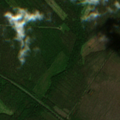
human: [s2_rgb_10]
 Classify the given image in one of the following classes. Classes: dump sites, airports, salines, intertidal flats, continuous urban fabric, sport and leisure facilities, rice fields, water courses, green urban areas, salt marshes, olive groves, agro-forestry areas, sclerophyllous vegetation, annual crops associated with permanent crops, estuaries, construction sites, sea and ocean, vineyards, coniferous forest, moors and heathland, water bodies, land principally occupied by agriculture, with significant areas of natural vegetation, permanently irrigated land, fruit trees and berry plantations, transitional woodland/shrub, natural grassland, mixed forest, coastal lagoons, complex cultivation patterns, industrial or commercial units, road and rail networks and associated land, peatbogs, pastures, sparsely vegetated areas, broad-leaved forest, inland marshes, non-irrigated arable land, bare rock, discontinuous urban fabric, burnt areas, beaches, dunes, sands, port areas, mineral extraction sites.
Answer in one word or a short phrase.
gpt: coniferous forest